Aerial crown-view tile of a tropical tree (Barro Colorado Island, Panama), acquired 20240716:
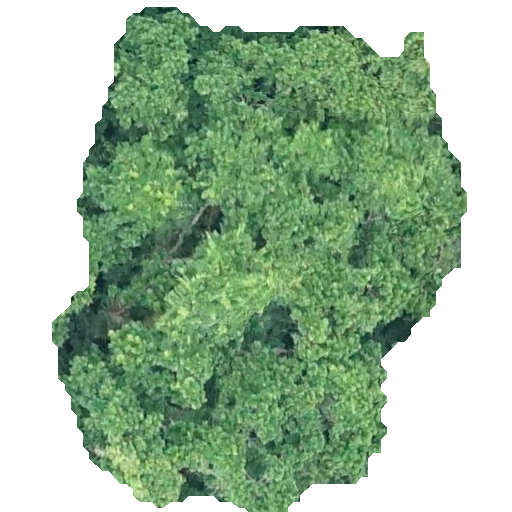
Species: Anacardium excelsum
GBIF accepted scientific name: Anacardium excelsum
Crown area: 227.067 m²